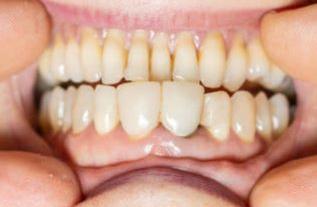
Condition: Gingivitis